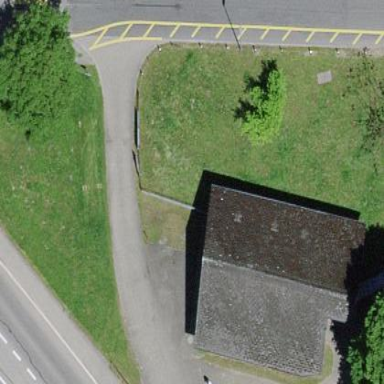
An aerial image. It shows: Shed building.